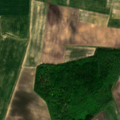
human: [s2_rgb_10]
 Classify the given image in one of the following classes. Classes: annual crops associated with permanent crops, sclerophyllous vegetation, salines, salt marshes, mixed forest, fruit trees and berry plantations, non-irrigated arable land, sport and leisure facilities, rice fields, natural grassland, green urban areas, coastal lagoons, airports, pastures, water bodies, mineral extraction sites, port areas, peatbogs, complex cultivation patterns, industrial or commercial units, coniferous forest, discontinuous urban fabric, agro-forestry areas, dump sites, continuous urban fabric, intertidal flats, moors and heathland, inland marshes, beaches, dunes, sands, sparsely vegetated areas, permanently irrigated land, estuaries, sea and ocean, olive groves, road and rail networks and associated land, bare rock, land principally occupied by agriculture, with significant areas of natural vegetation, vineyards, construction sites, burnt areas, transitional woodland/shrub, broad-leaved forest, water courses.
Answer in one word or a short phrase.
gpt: non-irrigated arable land, broad-leaved forest